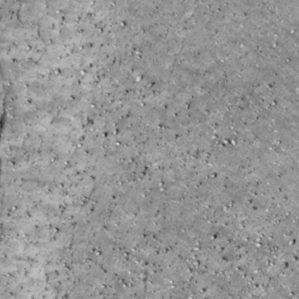
Label: non_frost